Question:
I want to use Android Studio, but I was working 2 Android Project with Eclipse.
So, I must take libraries and projects from Eclipse(workspace was 'D:\workspace4').
And I export gradle from Eclipse and in AndroidStudio, and go [File > Import Project... ] and select D:\workspace4uild.gradle.
But It seems that I import the Eclipse's workspace for one project.
I tried to export individual project from Eclipse, but I think It's failed.
Always root directory is workspace...
How can I export from My Eclipse's workspace correctly? Please help me...
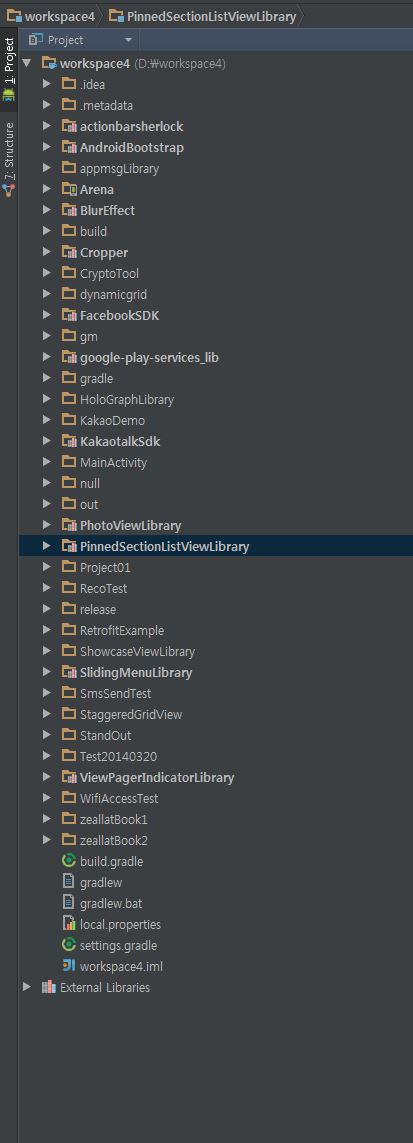
Answer: Migrating from eclipse Projects to android studio includes two options:
1) Exporting from Eclipse :-
step 1:-Update your Eclipse ADT Plugin (you must have version 22.0 or higher).
In Eclipse, select File > Export.
step 2:-In the window that appears, open Android and select Generate Gradle build files.
Step 3:-Select the project you want to export for Android Studio and click Finish.
Your selected project remains in the same location but now contains a build.gradle file and is ready for Android Studio.
2)Importing into android studio :-To import into Android Studio, select File > Import, and then select the directory containing your Eclipse ADT project. A wizard will open and guide you through the rest of the import process.
( When the project import has finished, it will open up a file called "import-summary.txt" which lists all the steps taken during import and suggestions for next steps. For example, it may note files that were not migrated,
it may note missing components in your SDK install, and so on.)